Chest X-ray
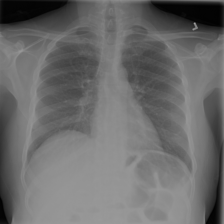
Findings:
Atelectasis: negative
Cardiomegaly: negative
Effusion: negative
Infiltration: negative
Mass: negative
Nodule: negative
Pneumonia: negative
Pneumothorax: negative
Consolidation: negative
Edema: negative
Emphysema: negative
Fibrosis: negative
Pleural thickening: negative
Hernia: negative